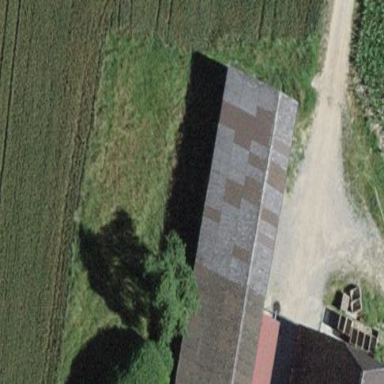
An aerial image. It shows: Shed building.